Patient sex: F
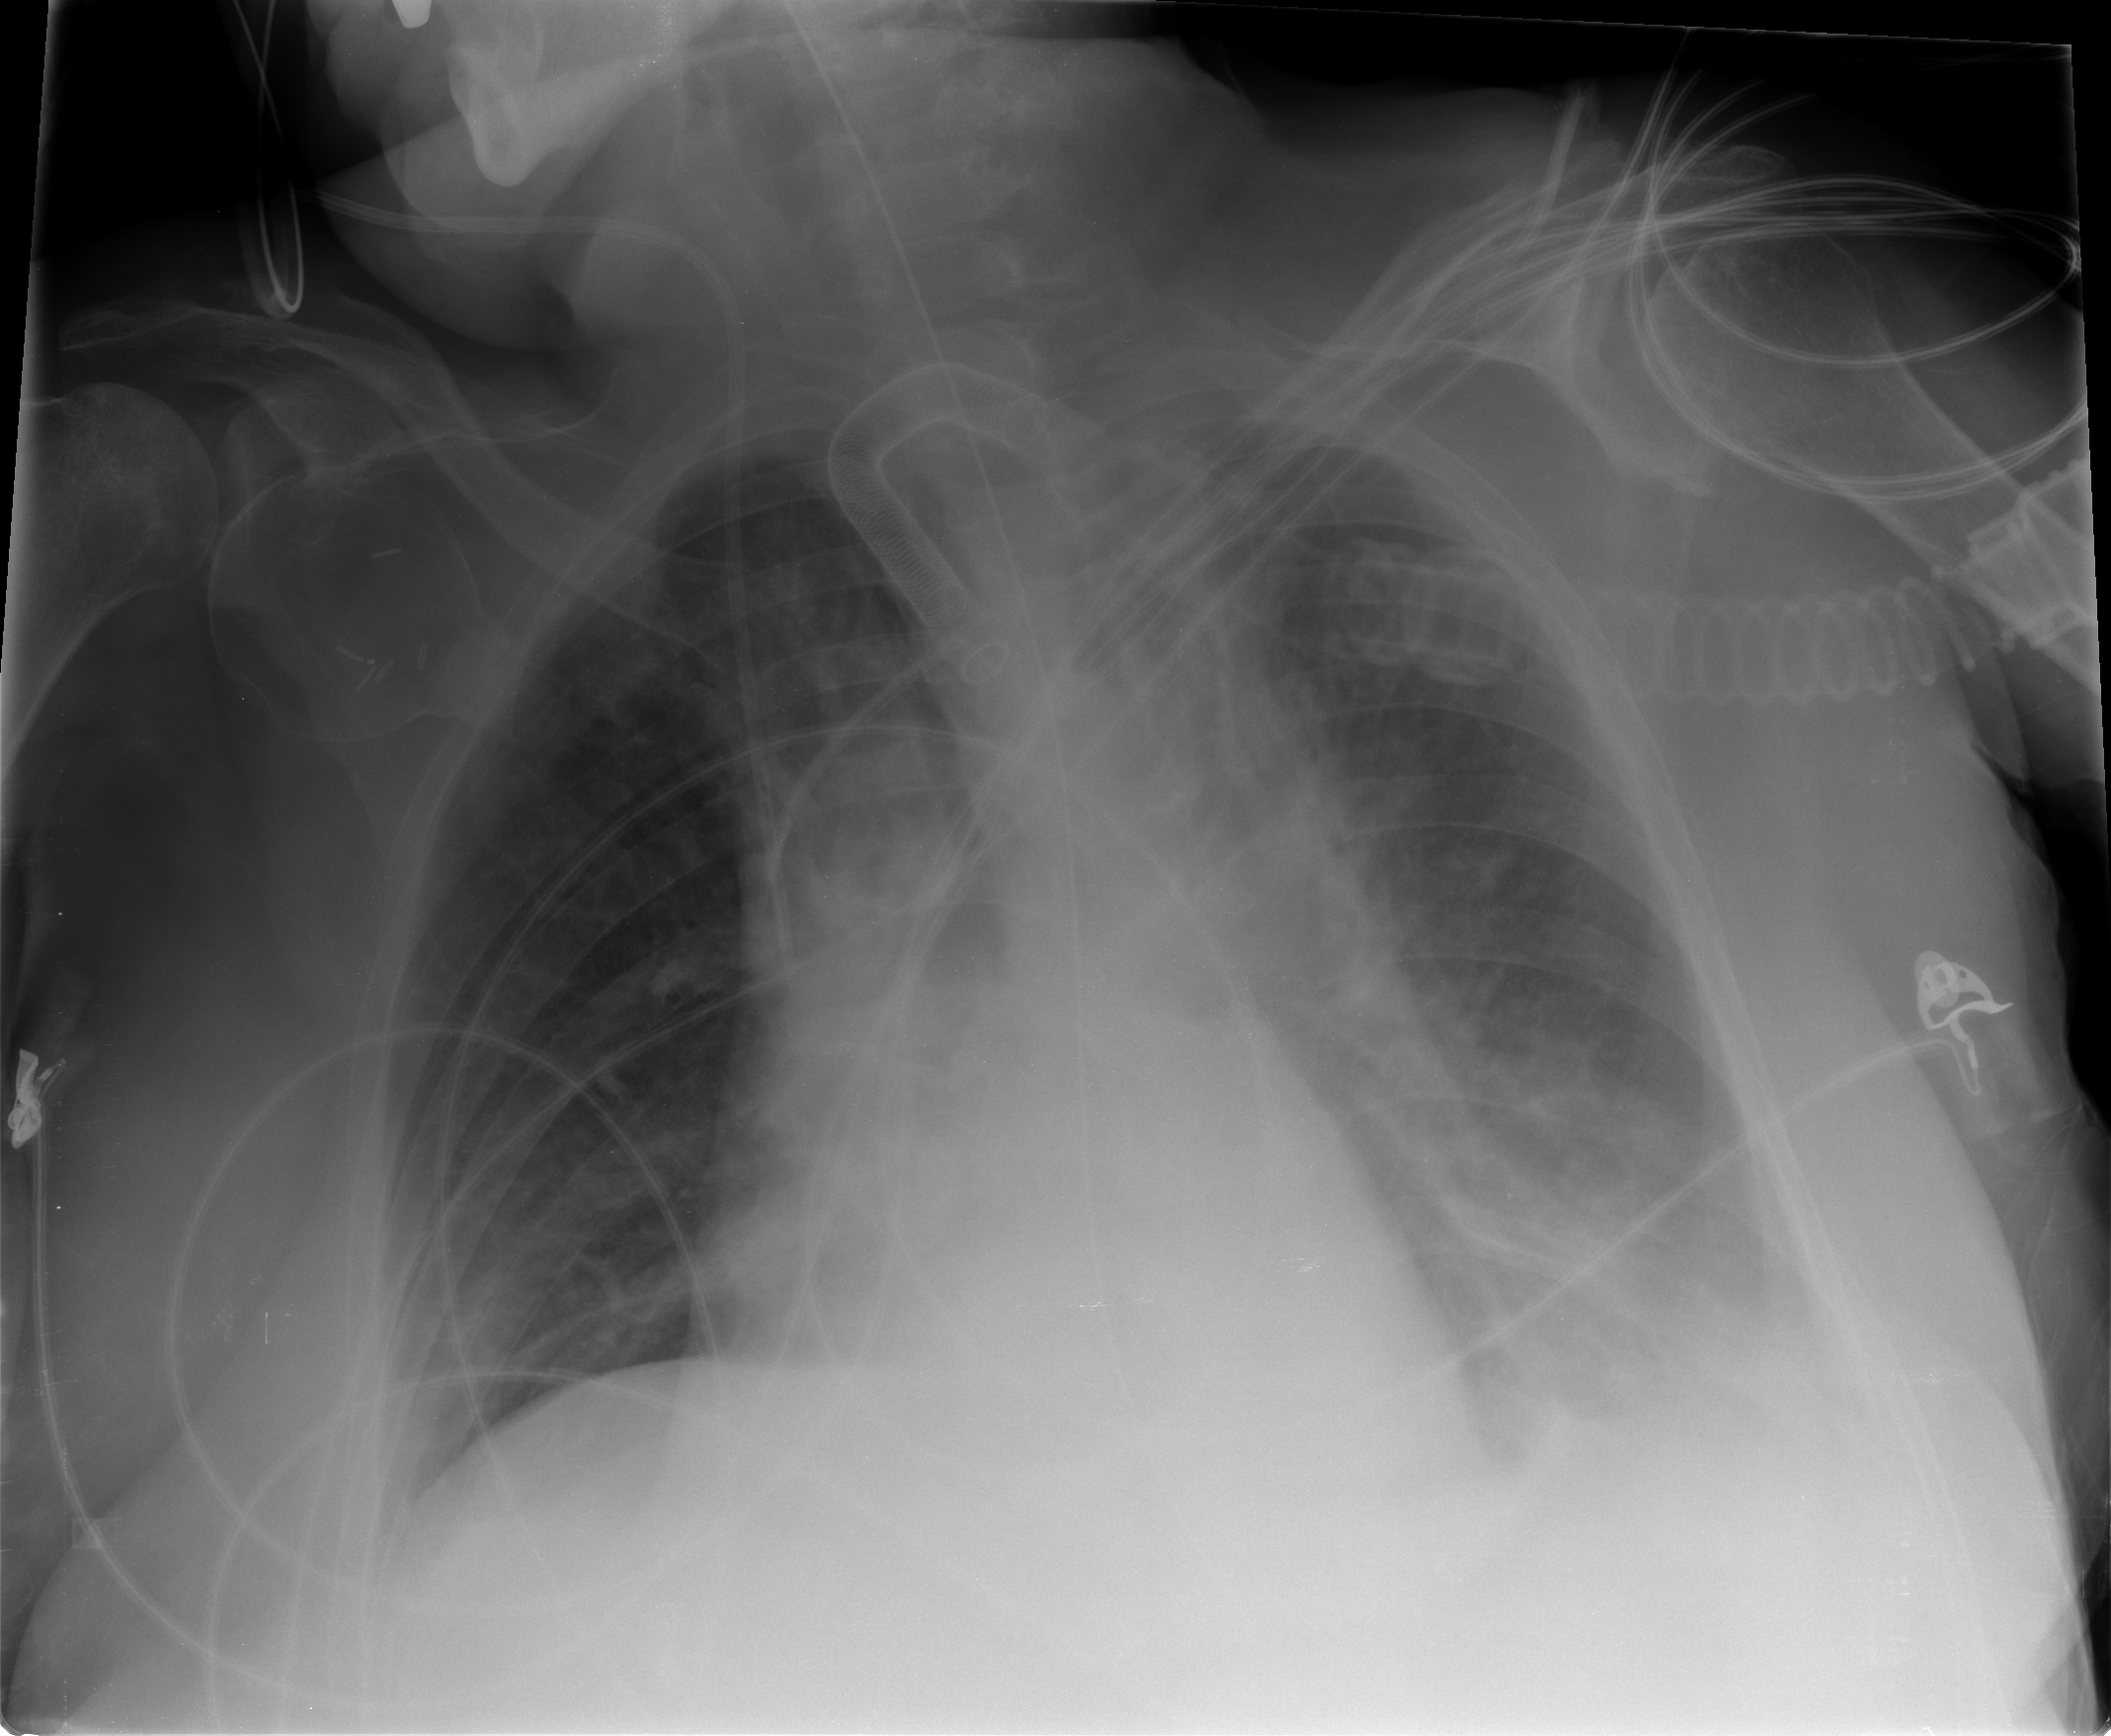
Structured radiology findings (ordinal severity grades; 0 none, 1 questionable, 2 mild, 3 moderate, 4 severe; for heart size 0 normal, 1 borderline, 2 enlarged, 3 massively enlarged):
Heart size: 2
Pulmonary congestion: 2
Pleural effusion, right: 0
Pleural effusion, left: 2
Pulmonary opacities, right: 2
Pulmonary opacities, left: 3
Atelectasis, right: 1
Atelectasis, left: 2